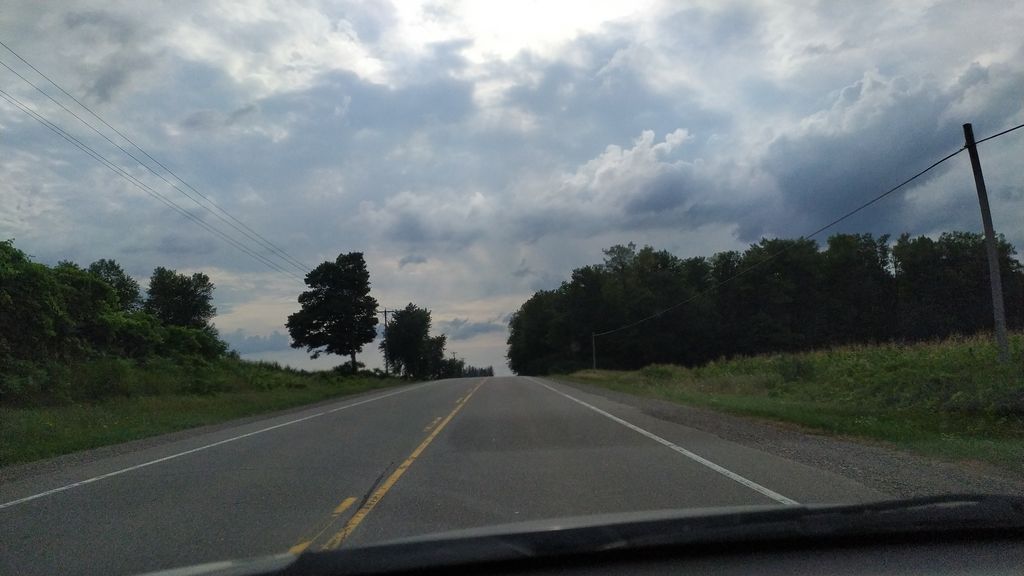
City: kitchener-waterloo